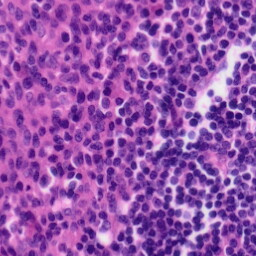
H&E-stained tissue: Tonsil